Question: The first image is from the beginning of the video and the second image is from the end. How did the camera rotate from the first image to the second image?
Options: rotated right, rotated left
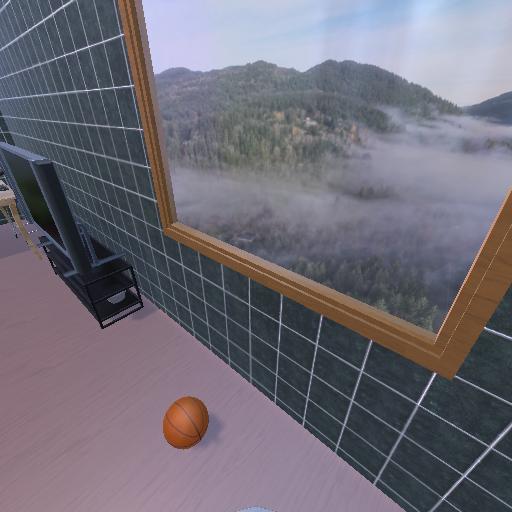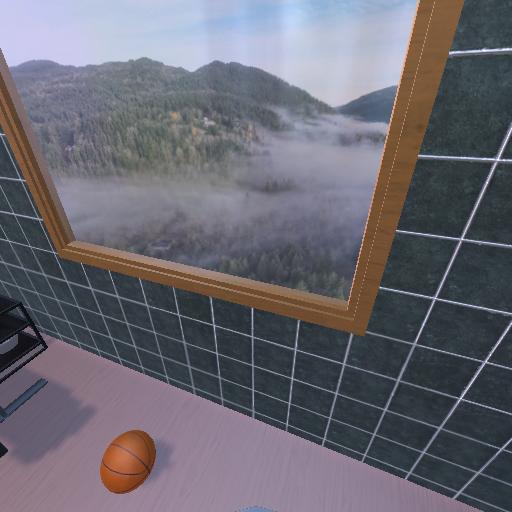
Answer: rotated right